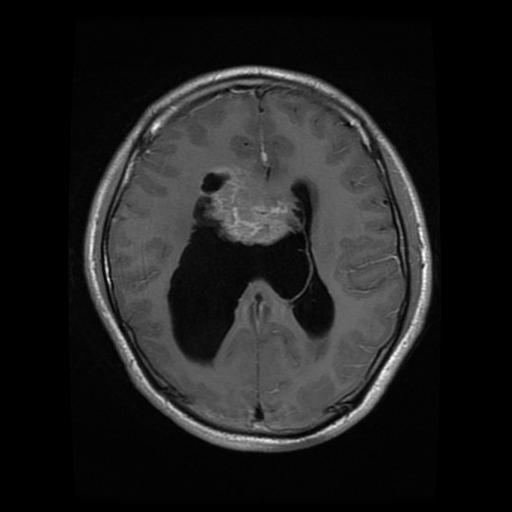
Label: glioma